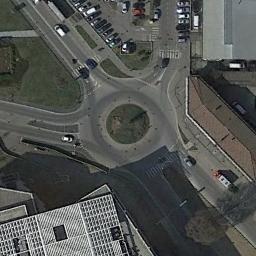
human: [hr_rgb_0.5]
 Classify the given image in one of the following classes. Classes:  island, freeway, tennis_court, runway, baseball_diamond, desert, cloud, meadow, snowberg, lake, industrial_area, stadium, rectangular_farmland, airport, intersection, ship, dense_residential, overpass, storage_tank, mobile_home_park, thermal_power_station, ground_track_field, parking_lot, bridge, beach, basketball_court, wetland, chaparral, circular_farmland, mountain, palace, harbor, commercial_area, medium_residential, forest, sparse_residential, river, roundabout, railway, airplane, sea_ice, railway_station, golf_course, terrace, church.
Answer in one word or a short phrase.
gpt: roundabout